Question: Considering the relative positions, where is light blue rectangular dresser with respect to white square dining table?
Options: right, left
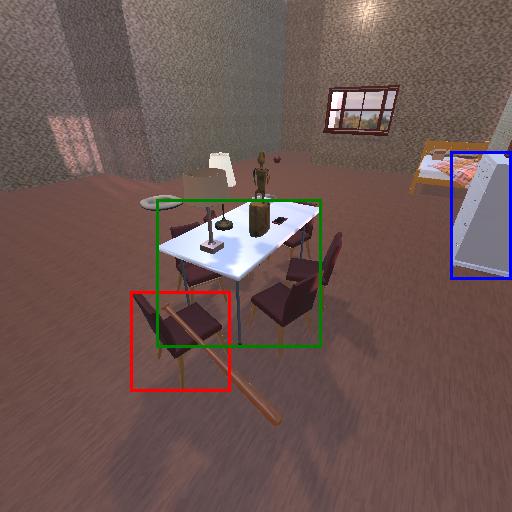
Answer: right